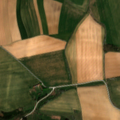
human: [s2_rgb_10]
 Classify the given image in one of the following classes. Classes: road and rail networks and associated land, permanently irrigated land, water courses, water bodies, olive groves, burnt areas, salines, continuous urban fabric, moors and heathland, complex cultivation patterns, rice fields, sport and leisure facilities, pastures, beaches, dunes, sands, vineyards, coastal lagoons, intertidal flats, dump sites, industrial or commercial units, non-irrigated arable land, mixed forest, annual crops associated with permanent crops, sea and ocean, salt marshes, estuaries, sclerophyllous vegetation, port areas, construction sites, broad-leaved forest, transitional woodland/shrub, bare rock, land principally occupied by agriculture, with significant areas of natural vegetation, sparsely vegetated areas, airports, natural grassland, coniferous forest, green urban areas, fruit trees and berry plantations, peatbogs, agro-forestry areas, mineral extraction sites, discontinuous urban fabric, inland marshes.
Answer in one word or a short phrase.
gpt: non-irrigated arable land, mixed forest